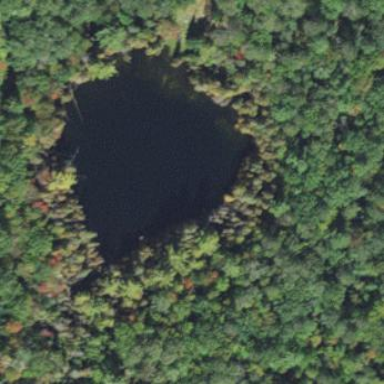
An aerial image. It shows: Pond surrounded by natural water.